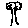
Label: tree